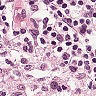
Metastatic tissue present: no